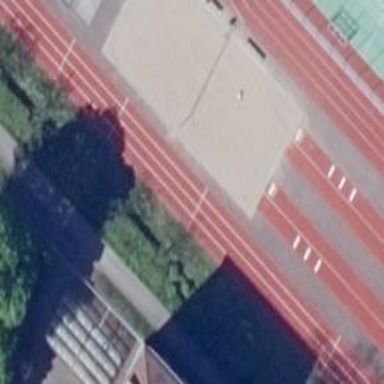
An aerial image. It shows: Tartan track on leisure land.